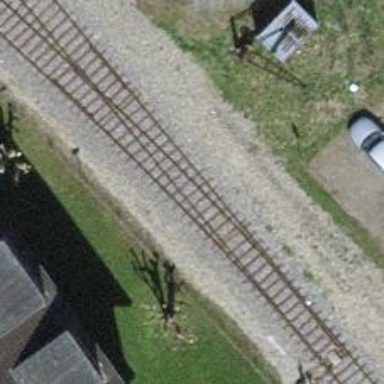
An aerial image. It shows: Railway switch.